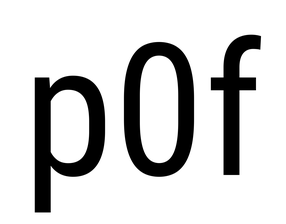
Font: Roboto_Condensed_Regular